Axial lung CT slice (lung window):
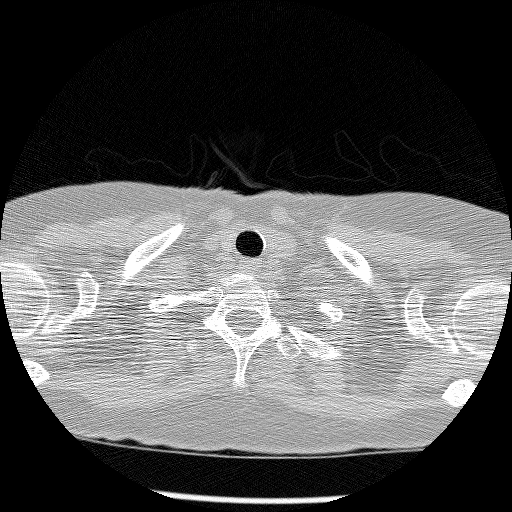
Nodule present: no